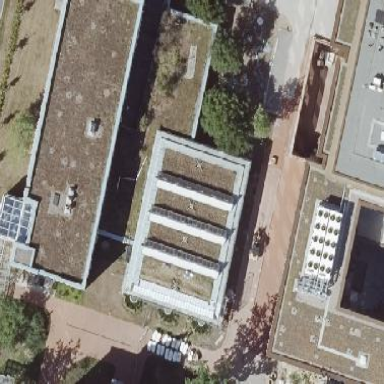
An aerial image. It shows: View of roof of building.